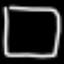
Label: square